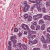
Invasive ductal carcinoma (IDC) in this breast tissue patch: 0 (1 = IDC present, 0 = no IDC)